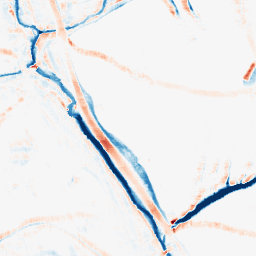
Category: morphological
Decomposition family: morphological_square
Decomposition parameters: operation: average
size: 10
Upsampling method: bicubic
Upsampling parameters: scale: 2
Upsampling scale: 2